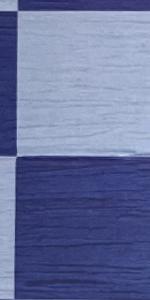
Label: Empty